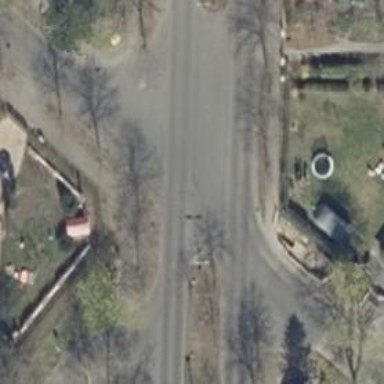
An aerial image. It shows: Unmarked road crossing.